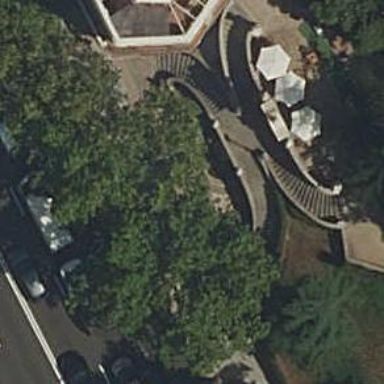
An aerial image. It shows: Beautiful fountain.